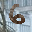
Label: 6